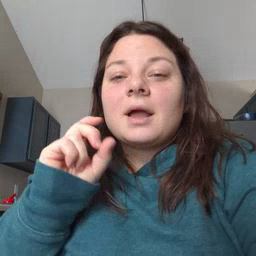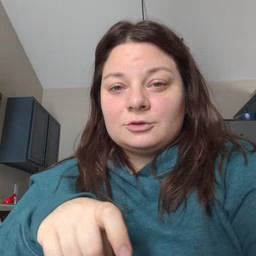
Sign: haveto